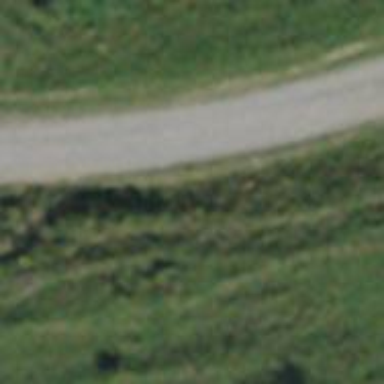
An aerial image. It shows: Track with grade 1 quality.